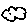
Label: cloud